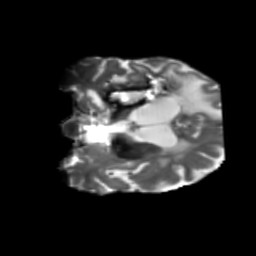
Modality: T2w
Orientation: coronal
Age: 58
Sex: male
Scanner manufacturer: siemens
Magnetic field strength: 3 T
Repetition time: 5.47 s
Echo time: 0.0854 s